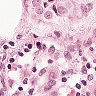
Metastatic tissue present: yes